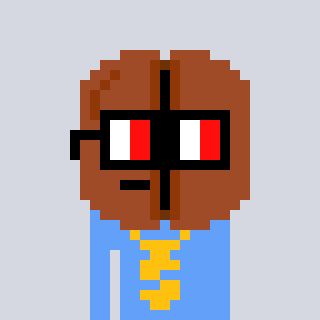
a pixel art character with square glasses with black frames and red eyes, a coffeebean-shaped head and a blue-colored body on a cool background